Question: I am using a TDateTimePicker to allow the user to select a day (either manually or by clicking buttons to go forward or back one day). The user will then see log entries for that particular day.
The control works great, but I want to restrict the user to between [OLDEST-DAY-IN-LOG] and [TODAY], because those are the date limits where there is data.
I've set the MinDate and MaxDate on the TDateTimePicker and that works fine. Selecting a date outside the allowed range does nothing.
My question is whether it is possible to draw the invalid dates greyed out. In the attached image, the date selected is 01/04 and today is 02/04. I'd like to see 03/04 (and later) disabled. Ideally, like the "30" and "31" you see in the image which are the last days of March.
Is this possible? Using Delphi 7 if that is relevant.

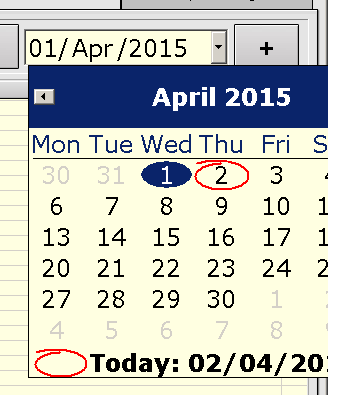
Answer: 'TDateTimePicker' is a wrapper for a Win32 <URL>, which does not provide the functionality you are looking for. There is no option for custom drawing the drop-down calendar, and the only per-day styles available are and .